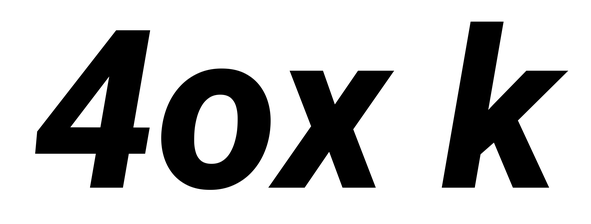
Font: Roboto-Italic_ExtraBold_Italic